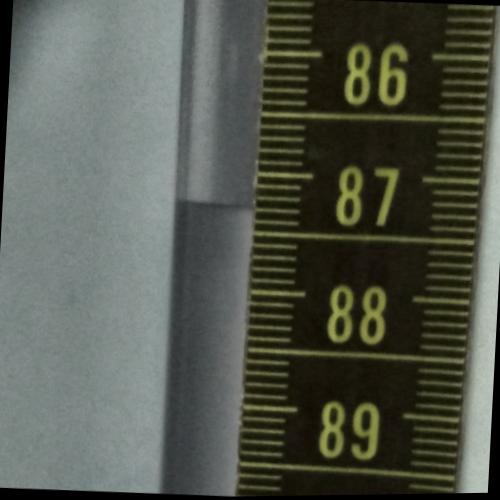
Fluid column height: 87.3 cm